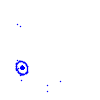
Particle: electron